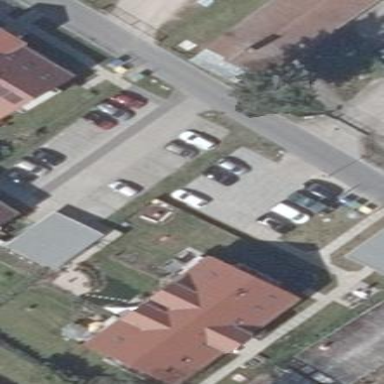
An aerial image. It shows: Parking area with surface.